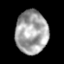
Tissue: lung
Cell type: Epithelial cells
Senescence score: 0.172
Nuclear area (px): 1355
Mean DAPI intensity: 164.16